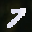
Label: 7